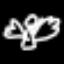
Label: angel